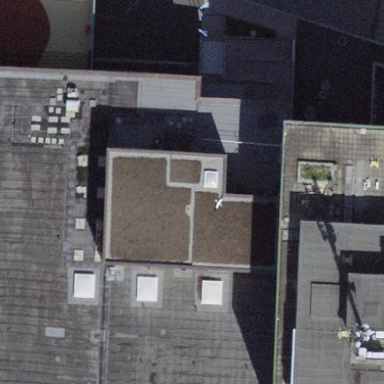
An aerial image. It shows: Building with flat roof.